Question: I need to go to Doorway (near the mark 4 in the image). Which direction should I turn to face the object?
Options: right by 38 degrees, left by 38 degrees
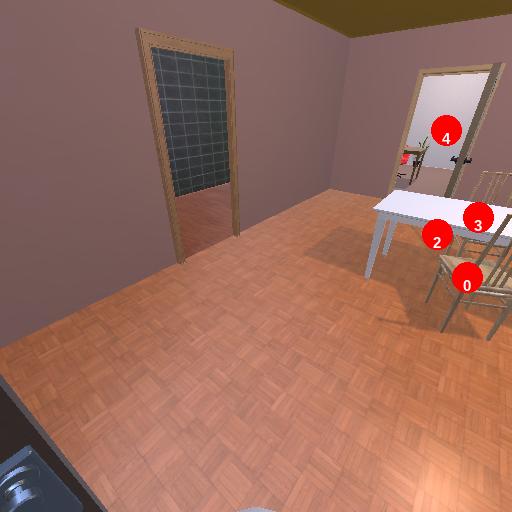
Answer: right by 38 degrees